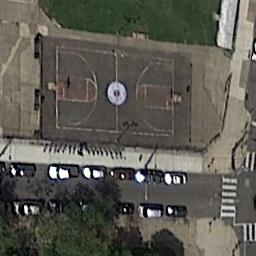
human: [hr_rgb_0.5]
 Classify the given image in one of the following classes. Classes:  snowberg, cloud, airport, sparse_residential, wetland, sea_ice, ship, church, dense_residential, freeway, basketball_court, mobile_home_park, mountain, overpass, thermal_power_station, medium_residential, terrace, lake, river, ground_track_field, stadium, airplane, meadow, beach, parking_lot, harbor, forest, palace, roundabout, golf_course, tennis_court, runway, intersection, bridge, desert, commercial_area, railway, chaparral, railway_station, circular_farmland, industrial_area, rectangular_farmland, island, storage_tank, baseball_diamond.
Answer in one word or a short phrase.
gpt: basketball_court